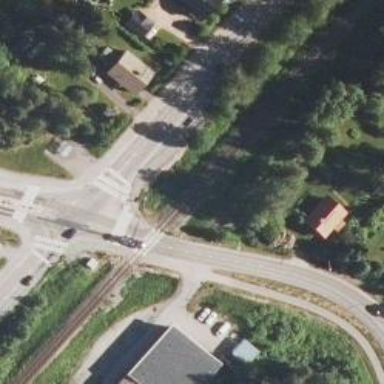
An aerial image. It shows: Level crossing with lights and saltire.